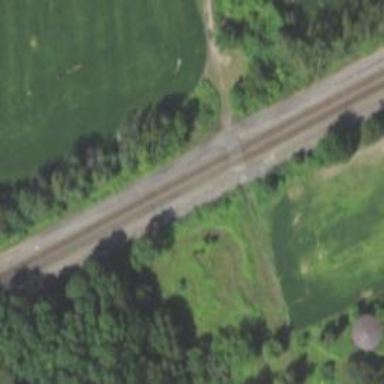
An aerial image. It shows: Level crossing along the railway.